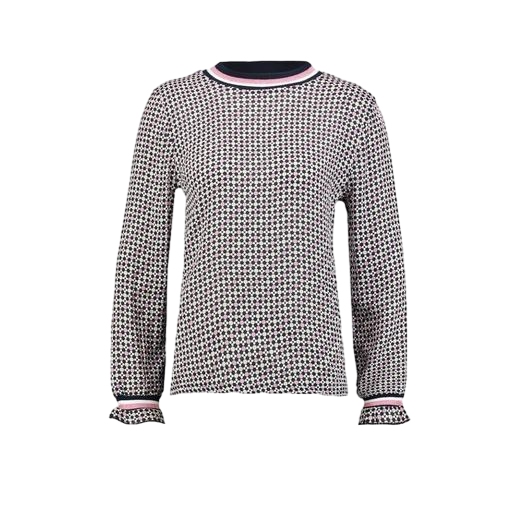
black petite printed mock-neck top only macy, multicolor women's tieneck blouse, black geo-print t-shirt only macy, white background